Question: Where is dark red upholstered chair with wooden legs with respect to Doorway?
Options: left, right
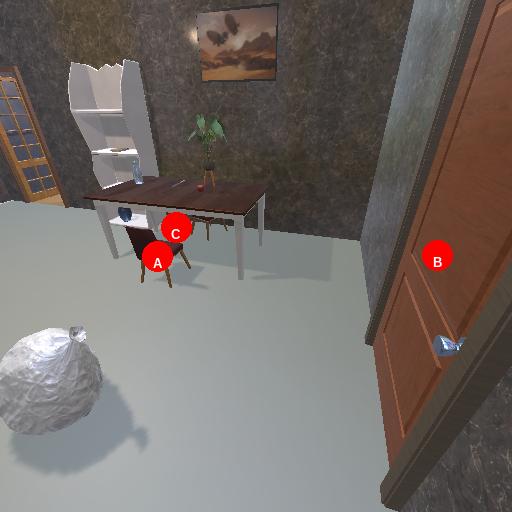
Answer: left